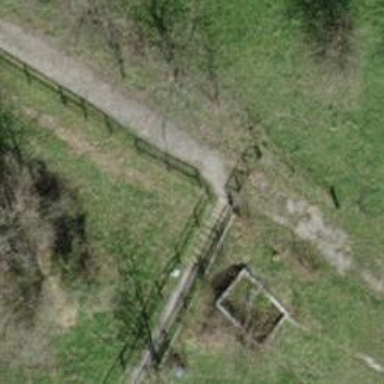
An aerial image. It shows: Gate.